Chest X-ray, PA view. Patient: 34 years old, sex F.
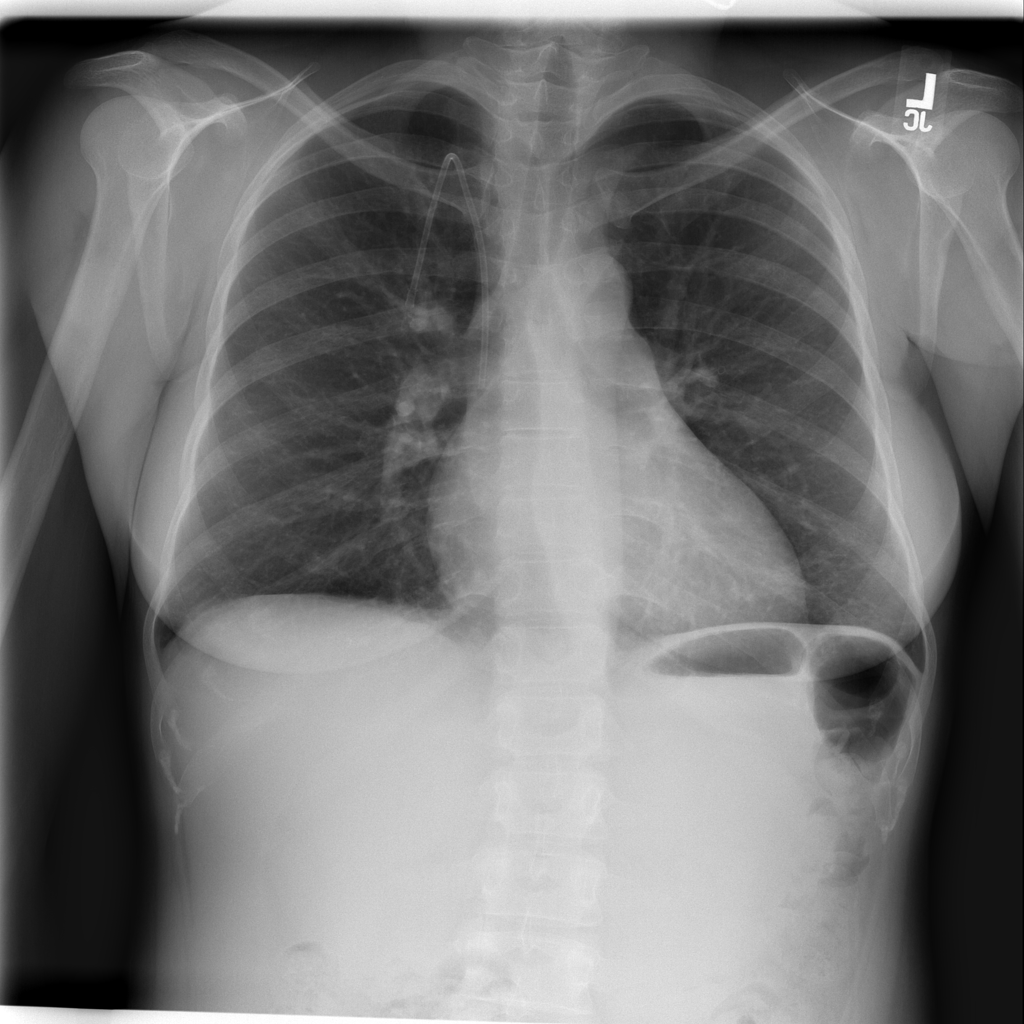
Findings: Cardiomegaly